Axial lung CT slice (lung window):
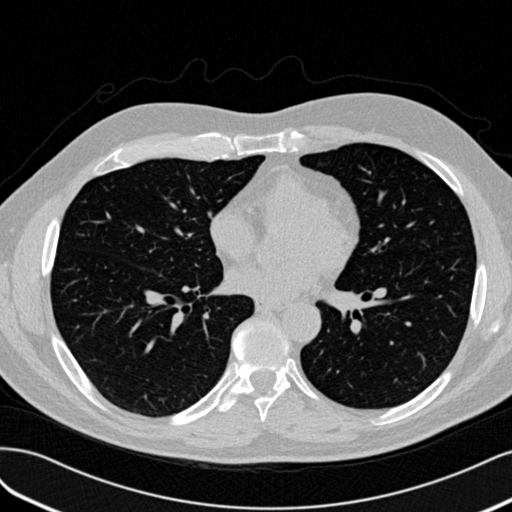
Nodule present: no